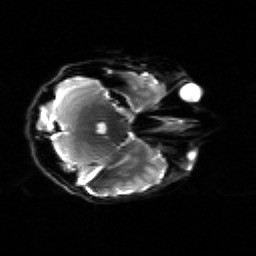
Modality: sbref
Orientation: axial
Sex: female
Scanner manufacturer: siemens
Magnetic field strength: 3 T
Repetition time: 5 s
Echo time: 0.071 s